Question: I am trying to change the $(RootNamespace) of a WP8 runtime component to solve the same problem that this question is trying to solve: <URL>
However, the location of the RootNamespace macro definition appears to have moved in VS 2012.
When I press alt-enter after selecting my C++ project, I see this:

Which is the same window that you see when you right click > properties and as I understand, this shouldn't be the case. Either they changed the location of this mysterious property in VS 2012 or something is wrong with me.
I've bashed my head against this for some time now, so I would really appreciate any help you guys can give me.
Thanks in advance
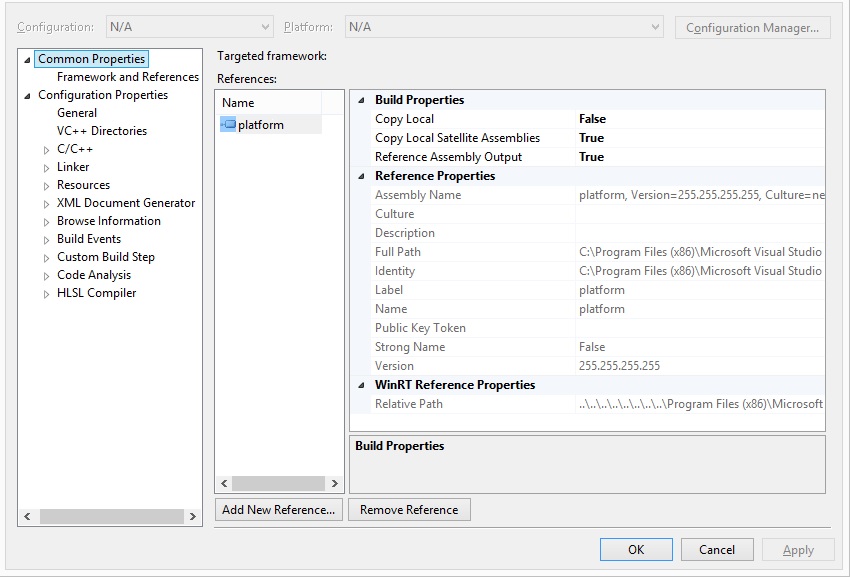
Answer: I was in the same boat as you, trying to follow the same instructions from the thread you referenced. That thread refers to the Properties Window (Ctrl+W,P), not the Property Pages (Shift+F4). Commonly confused. In the Properties Window you can set the value for Root Namespace.